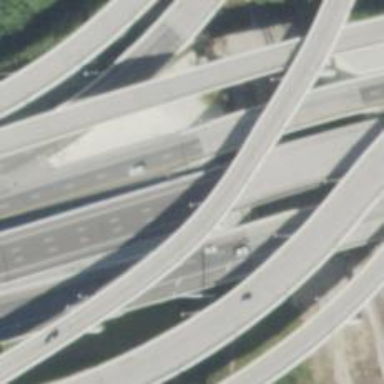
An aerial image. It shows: Bridge over motorway.